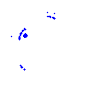
Particle: proton